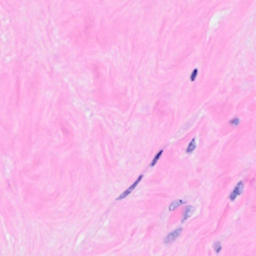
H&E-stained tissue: Breast